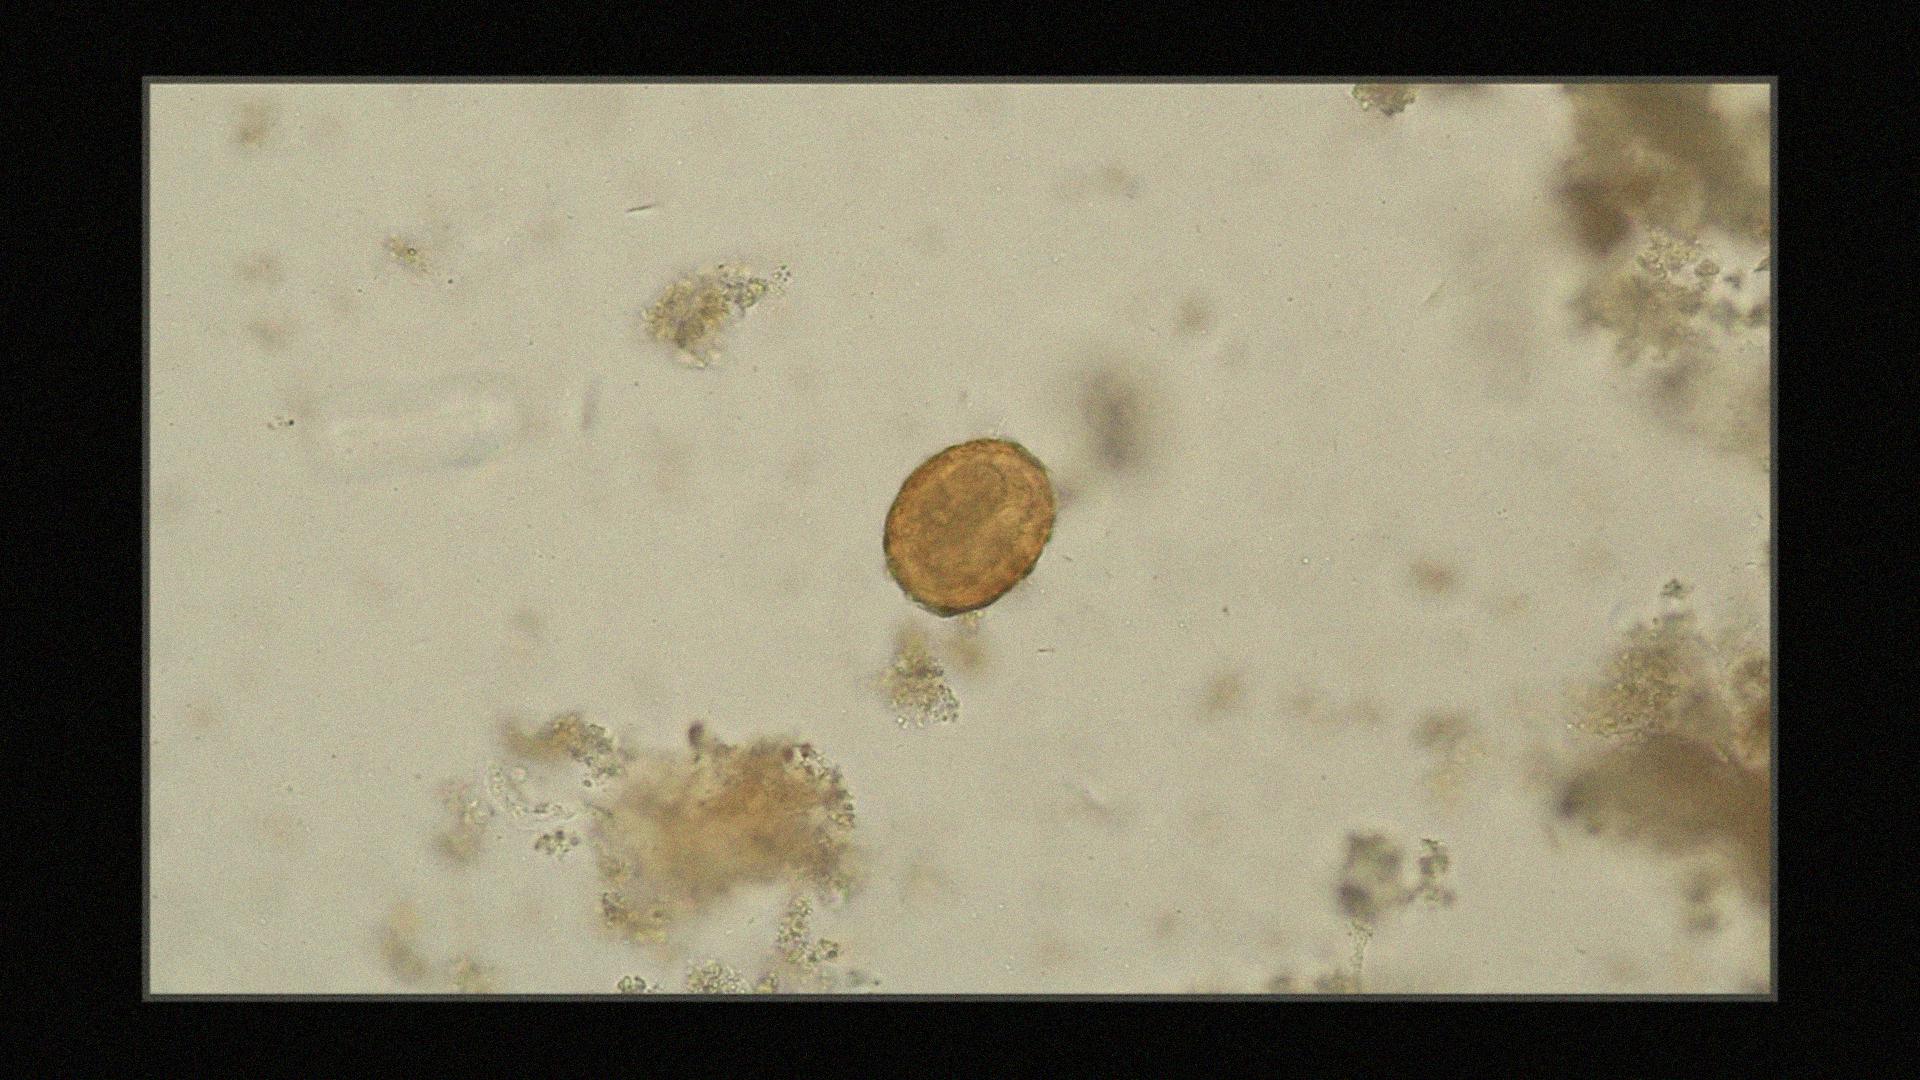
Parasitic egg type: Ascaris lumbricoides